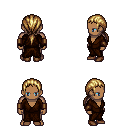
a pixel art fantasy rpg character, male body template, human, dark skin, brown robe, gold greaves, blonde ponytail hairstyle, leather bracers, brown shoes, four views (front, back, left, right), 2x2 character sprite sheet, small pixel art, hard edges, no anti-aliasing